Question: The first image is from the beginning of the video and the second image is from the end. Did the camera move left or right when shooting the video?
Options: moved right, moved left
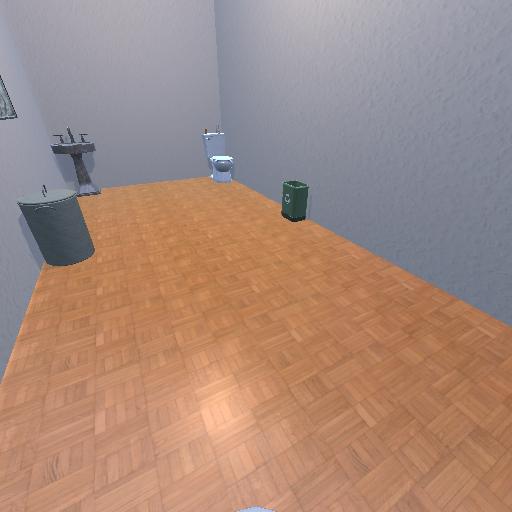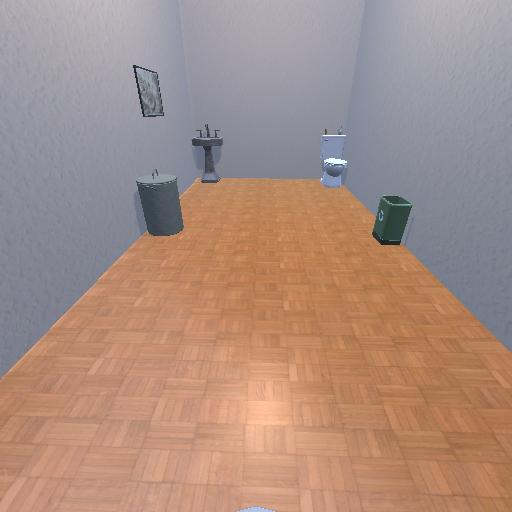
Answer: moved right